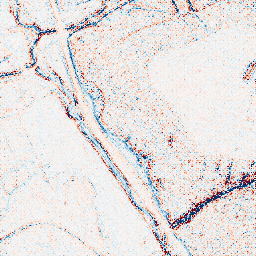
Category: edge_preserving
Decomposition family: bilateral
Decomposition parameters: d: 9
sigma_color: 50
sigma_space: 75
Upsampling method: regularized
Upsampling parameters: scale: 2
lambda_reg: 0.1
Upsampling scale: 2